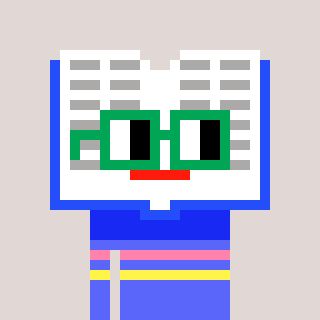
a pixel art character with square green glasses, a dictionary-shaped head and a purple-colored body on a warm background